高一 · 画法几何学
结论中, 正确结论的序号为

(1)过平面 $\alpha$ 外一点 $\boldsymbol{P}$, 有且仅有一条直线与 $\alpha$ 平行;

(2)过平面 $\alpha$ 外一点 $\boldsymbol{P}$, 有且仅有一个平面与 $\alpha$ 平行;

(3)过直线 $l$ 外一点 $P$, 有且只有一条直线与 $l$ 平行;

(4)过直线 $l$ 外一点 $P$, 有且只有一个平面与 $l$ 平行;

(5)与两个相交平面的交线平行的直线必与两相交平面都平行;

(6) $l \| \alpha, A \in \alpha$, 过 $A$ 与 $l$ 平行的直线 $l_{1}$ 必在 $\alpha$ 内.
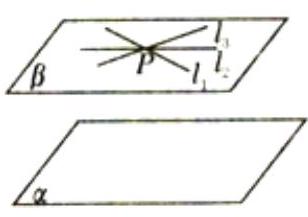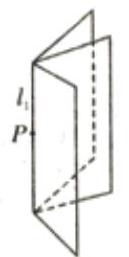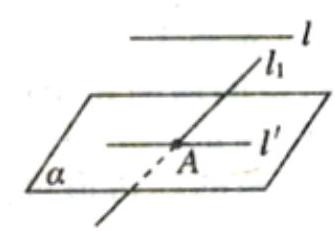
答案: )(3)(6)
解析: 【分析】

对于(1): 根据直线与平面平行的判定定理可知: 过平面外一点显然有无数条直线与已知直线平行; 对于(2): 根据平面平面平行的判定和性质, 可以判断出是否正确;

对于(3): 根据平行公理可以出是否正确;

对于(4): 可以通过打开的书页, 一支笔与书脊平行, 进行判断正确;

对于(5): 通过考虑能不能在其中一个平面内，进行判断正确;

对于(6): 运用反证法可以判断出是否正确.

【详解】

(1)错, (2)对, 如图 (1) 所示, 过 $P$ 有无数条直线都与 $\alpha$ 平行, 这无数条直线都在平面 $\beta$ 内, 有且只有一个平面与 $\alpha$ 平行; (3)对, (4)错, 如图 (2) 所示, 比如可以联想到打开的书页, 一支笔与书脊平行; (5)错, 可以在其中一个平面内; (6)对, 如图 (3) 所示,假设 $l_{1}$ 不在 $\alpha$ 内, 直线 $l$ 与点 $A$ 确定一个平面 $\beta$, 与 $\alpha$ 相交得的交线 $l \cdot \because l / / \alpha, \therefore l / / I^{\prime}$,又 $l / / l_{1}, \therefore l_{1} / / l^{\prime}$, 这与 $l_{1} \cap l^{\prime}=A$ 矛盾, 故 $l_{1} \subset \alpha$.

(1)

(2)

(3)

【点睛】

本题考查了直线与平面平行的判宝定理及性质定理, 平面与平面平行的判定定理及性质定理, 考查了平行公理、反证法的运用.